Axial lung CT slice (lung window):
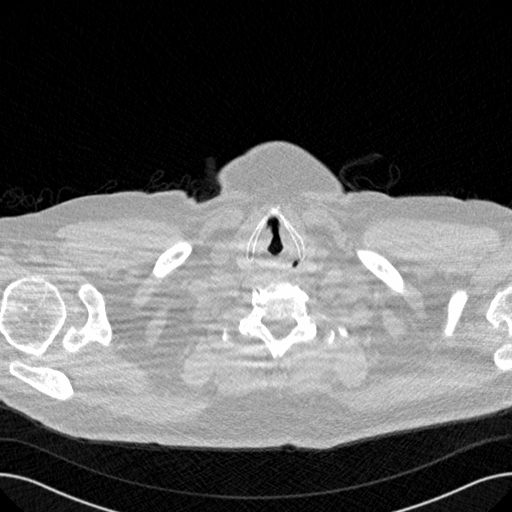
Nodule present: no